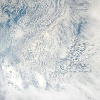
Label: cloud